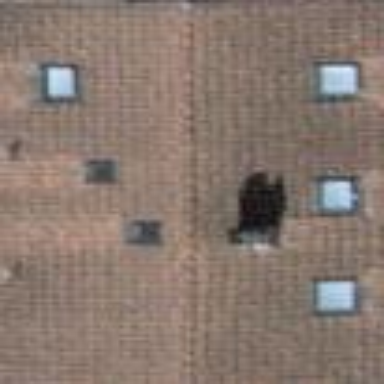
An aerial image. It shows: Building with gabled roof made of tiles. The roof orientation is along the building.